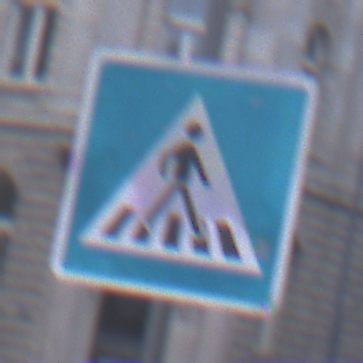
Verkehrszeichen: FussgaengerueberwegLinks
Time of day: SunriseSunset
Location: Outdoor (Urban)
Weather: PartlyCloudy
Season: NotSpecified
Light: Natural